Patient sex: M
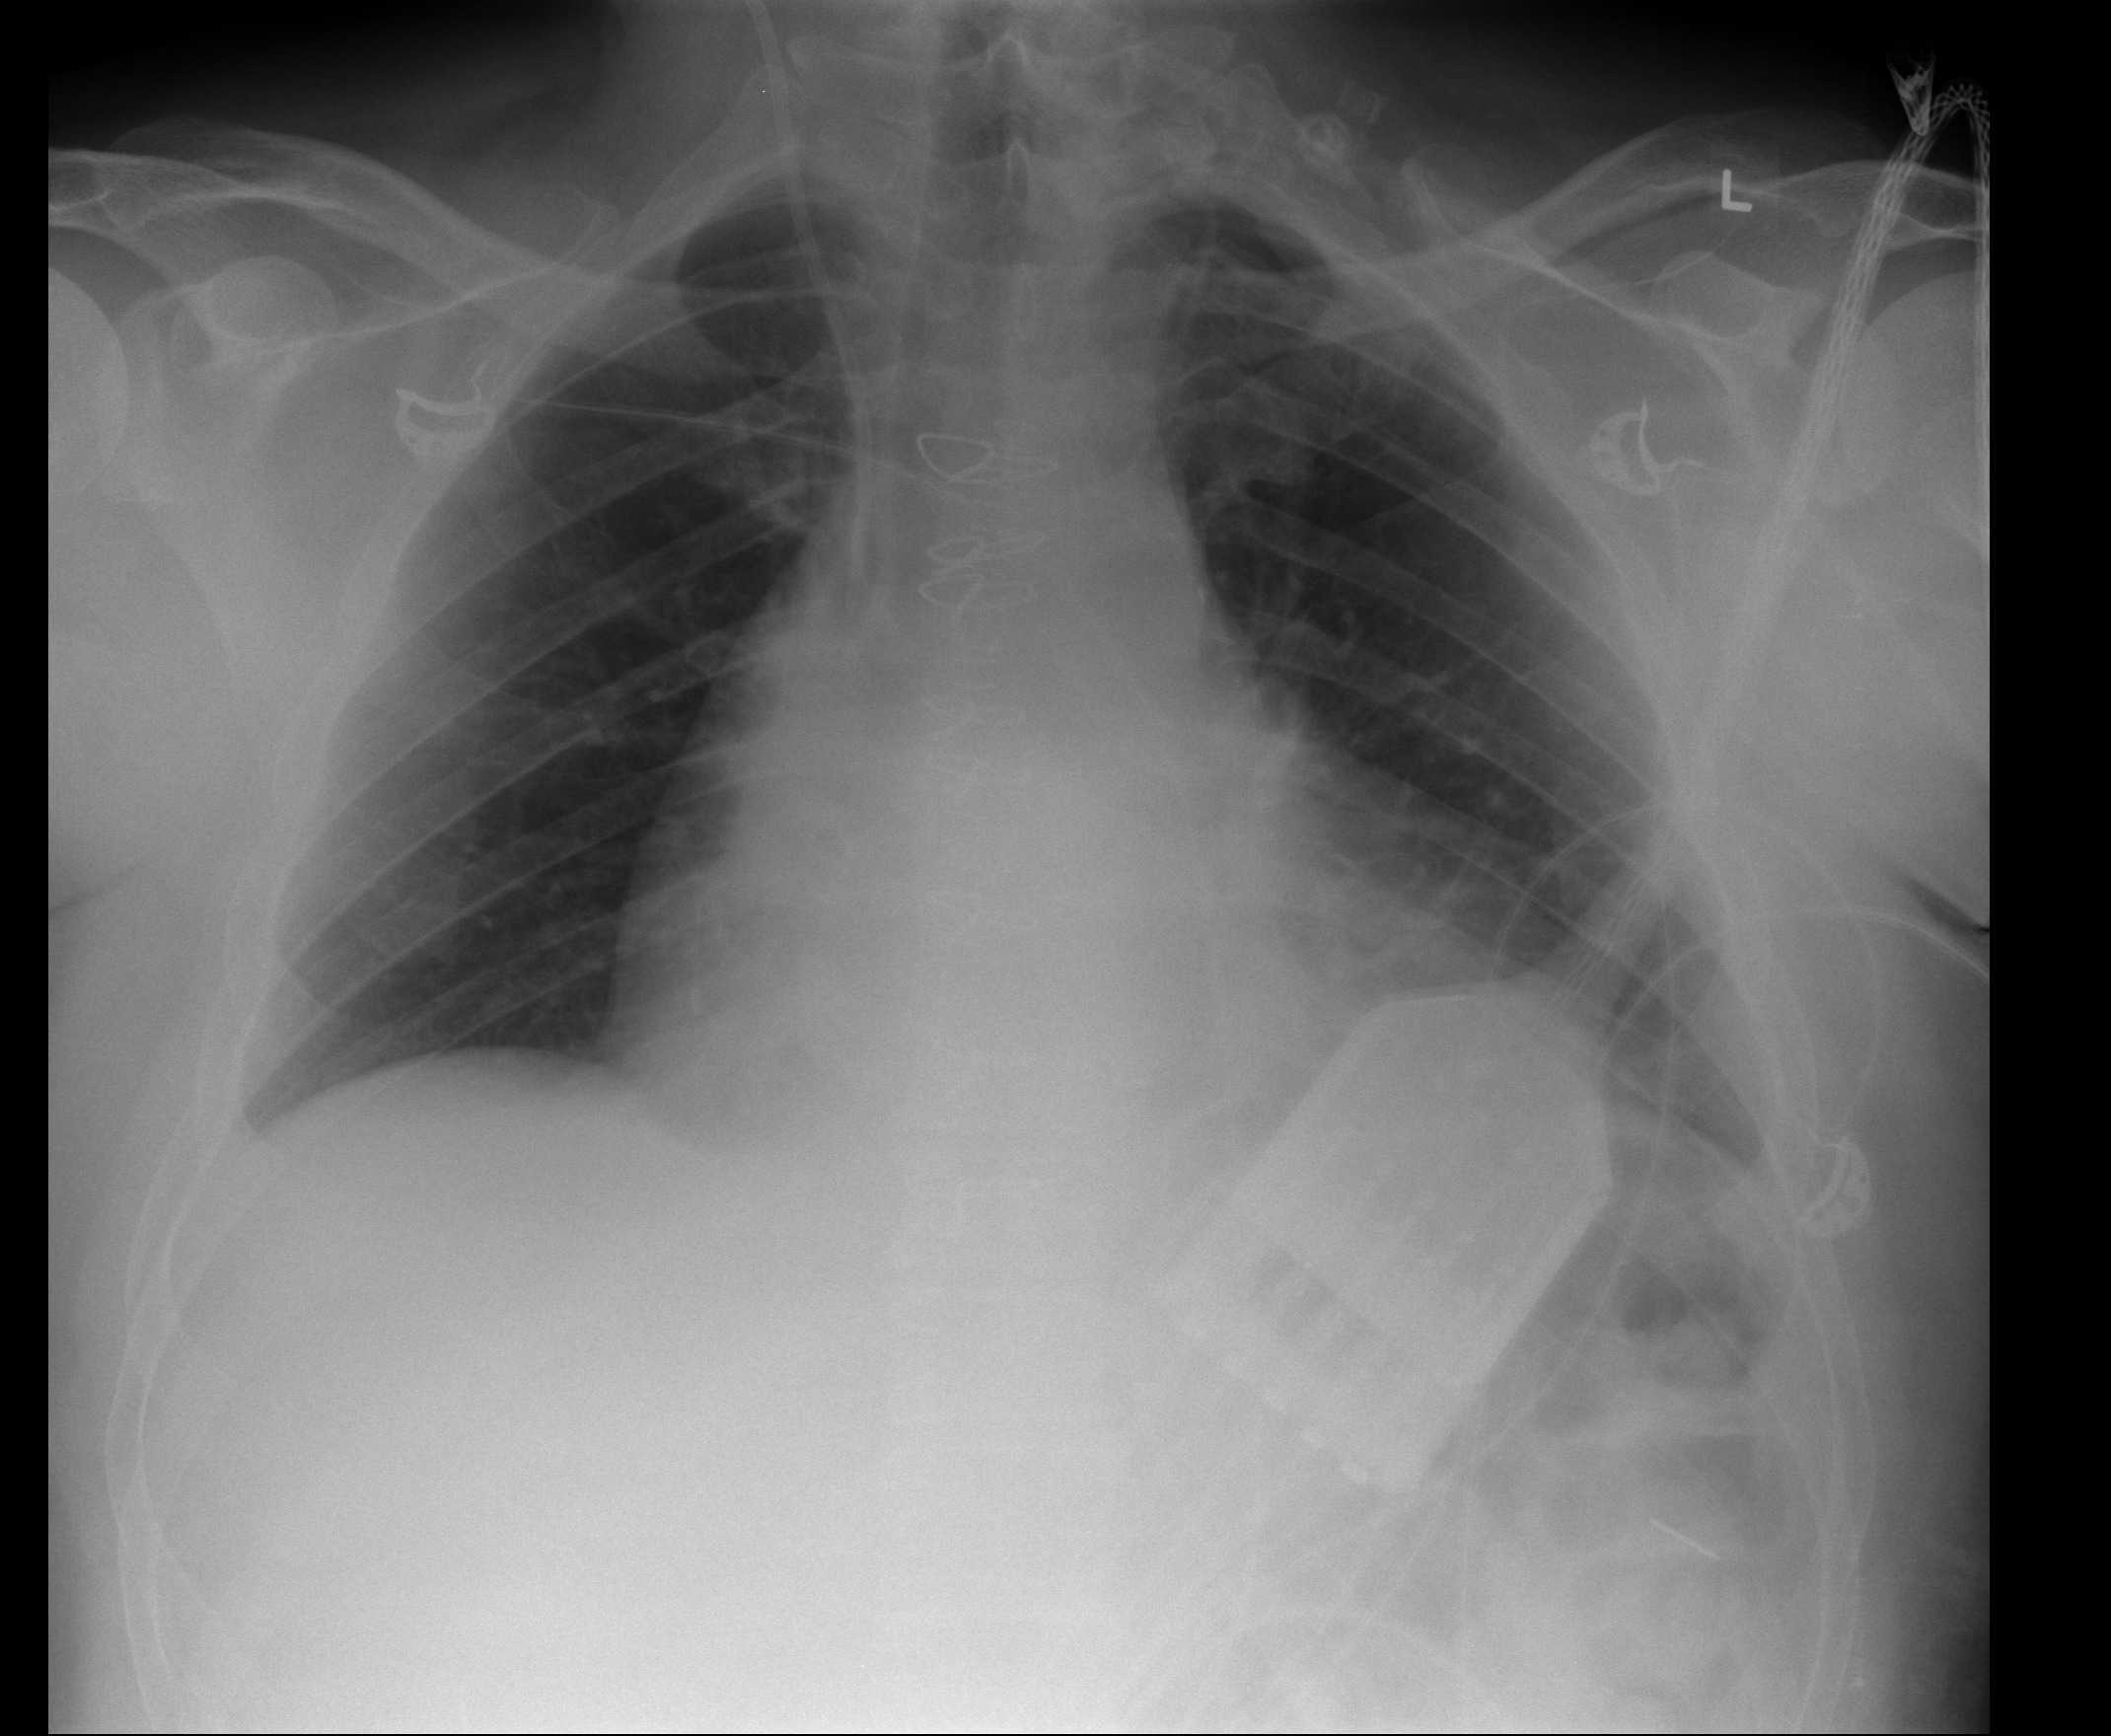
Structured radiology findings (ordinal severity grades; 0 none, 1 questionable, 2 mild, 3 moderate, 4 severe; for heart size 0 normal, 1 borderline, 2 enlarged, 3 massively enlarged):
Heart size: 2
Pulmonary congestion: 1
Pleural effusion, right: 0
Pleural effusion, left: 1
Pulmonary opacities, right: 0
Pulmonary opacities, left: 0
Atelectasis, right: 0
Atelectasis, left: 2